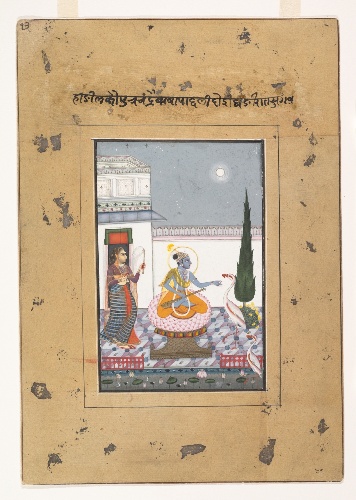
Date: ca. 1760
Object type: Folio
Classification: Paintings
Medium: Ink, opaque watercolor, and silver on paper
Culture: India (Rajasthan, Kotah  or Bundi[?])
Dimensions: 7 3/8 x 4 15/16 in. (18.7 x 12.5 cm)
Department: Asian Art
Credit line: Gift of John and Evelyn Kossak, The Kronos Collections, 1978
Accession year: 1978
Repository: Metropolitan Museum of Art, New York, NY
Tags: Cranes|Women|Lutes|Krishna